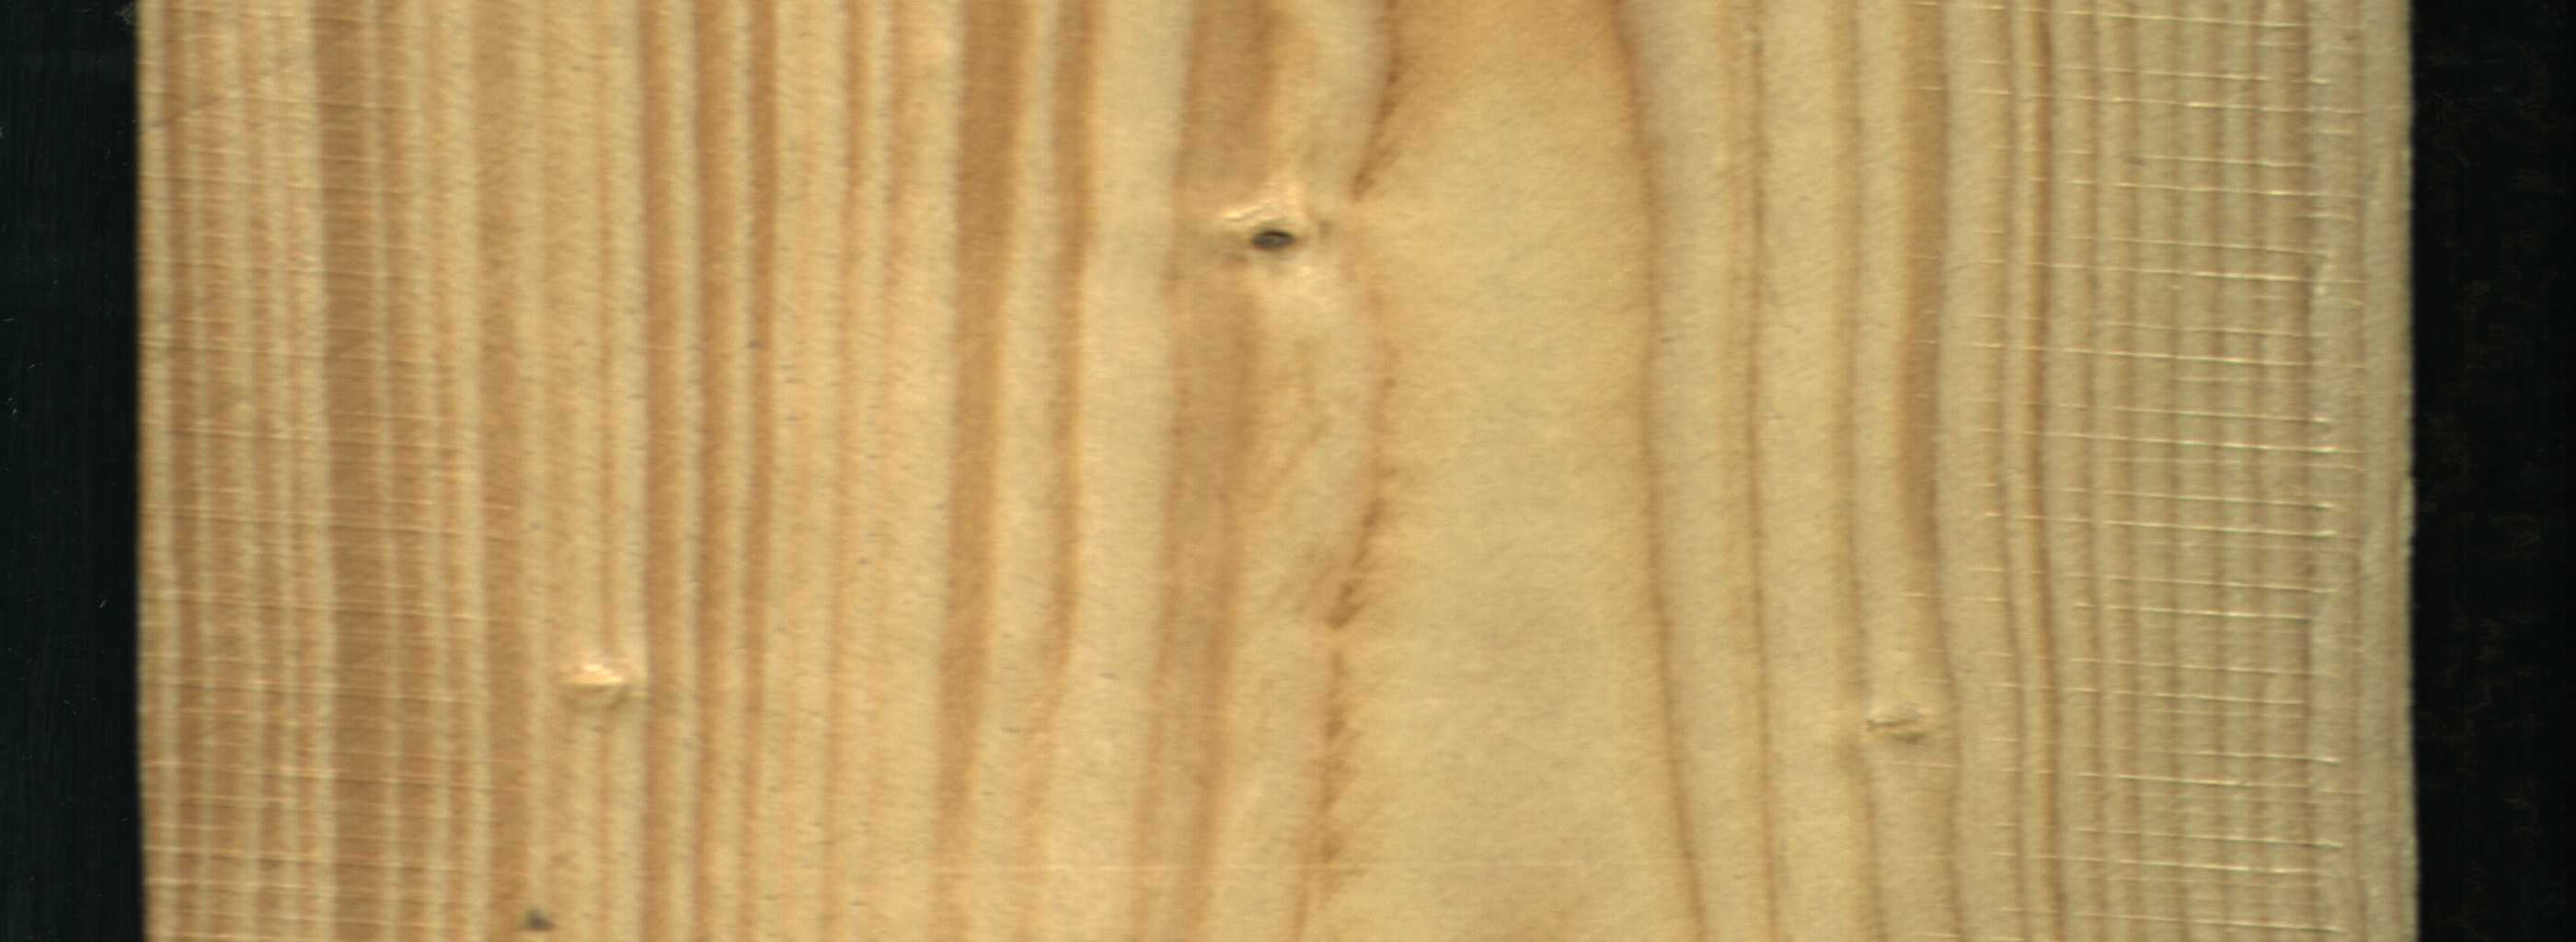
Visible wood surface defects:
Live_Knot